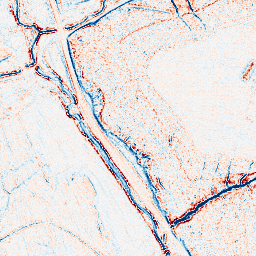
Category: edge_preserving
Decomposition family: anisotropic_diffusion
Decomposition parameters: iterations: 5
kappa: 50
gamma: 0.15
Upsampling method: sinc_hamming
Upsampling parameters: scale: 8
kernel_size: 16
Upsampling scale: 8